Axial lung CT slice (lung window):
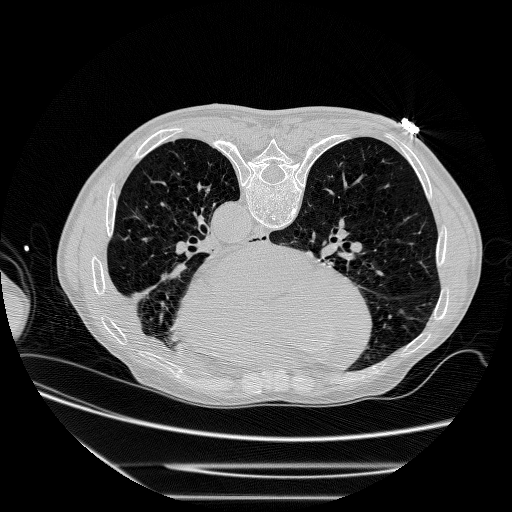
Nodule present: no